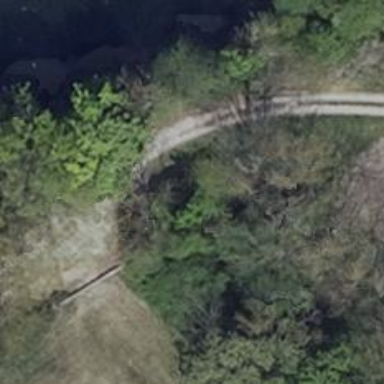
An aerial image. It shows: Culvert tunnel.